Chest X-ray:
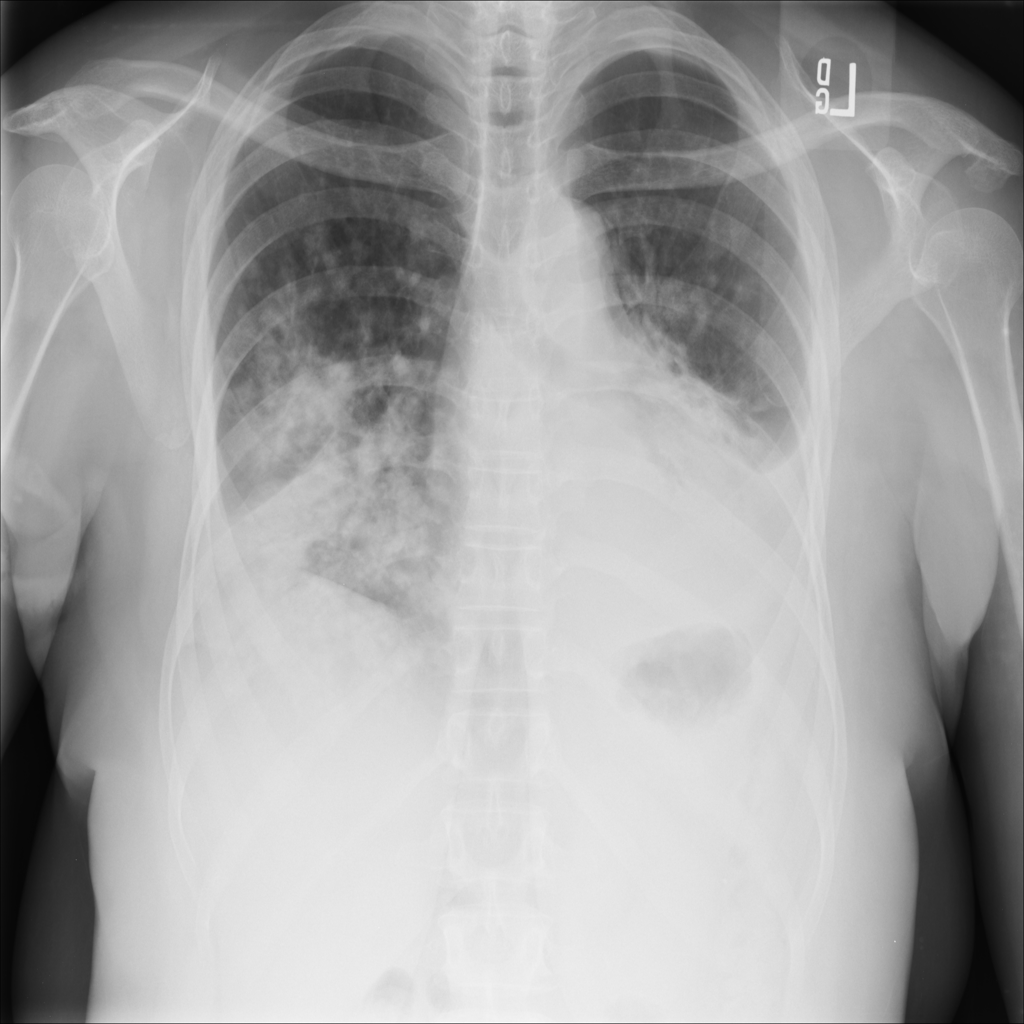
Findings: Effusion, Consolidation, Diffuse Nodule, Atelectasis
No abnormal finding: no